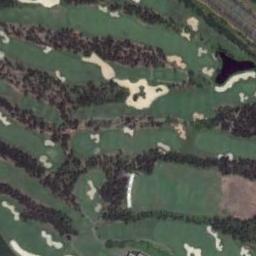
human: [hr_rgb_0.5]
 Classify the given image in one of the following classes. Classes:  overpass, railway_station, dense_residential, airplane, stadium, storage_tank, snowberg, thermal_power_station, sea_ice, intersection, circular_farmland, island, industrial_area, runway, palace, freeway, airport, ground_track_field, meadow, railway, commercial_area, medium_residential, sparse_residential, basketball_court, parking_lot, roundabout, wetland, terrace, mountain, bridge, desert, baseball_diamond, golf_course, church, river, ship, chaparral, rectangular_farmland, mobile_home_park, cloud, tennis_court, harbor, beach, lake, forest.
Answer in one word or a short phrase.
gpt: golf_course